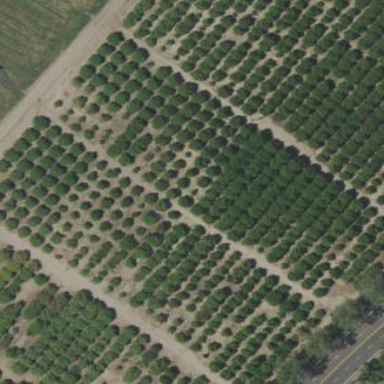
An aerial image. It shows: Orchard.